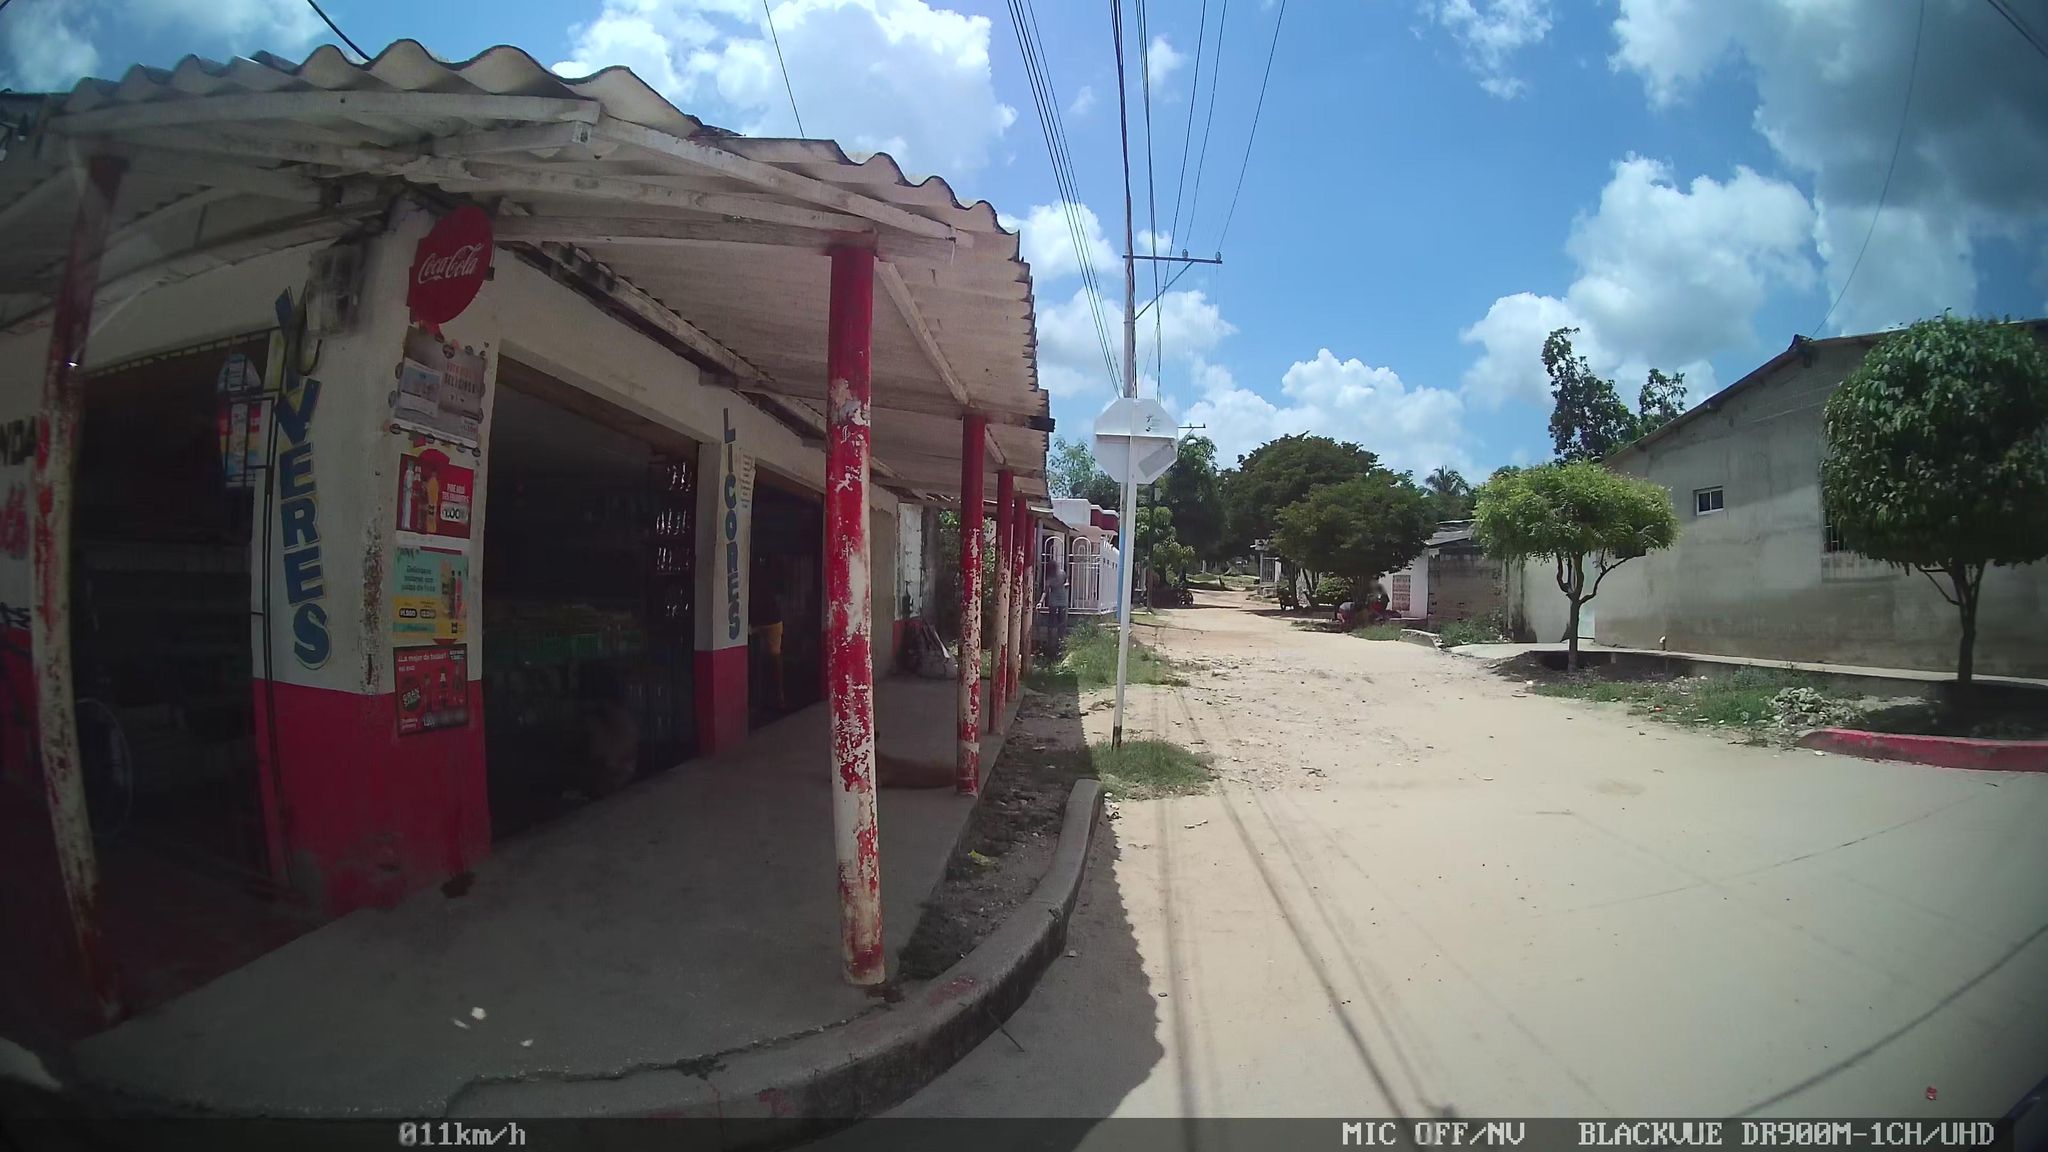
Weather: clear
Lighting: day
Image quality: good
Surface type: driving surface
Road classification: residential
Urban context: dense urban cluster
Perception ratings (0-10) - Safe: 0.81, Lively: 5.15, Beautiful: 0.65, Boring: 2.28, Depressing: 7.74, Wealthy: 1.51